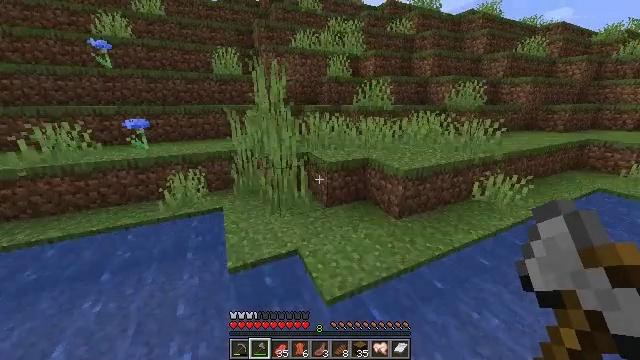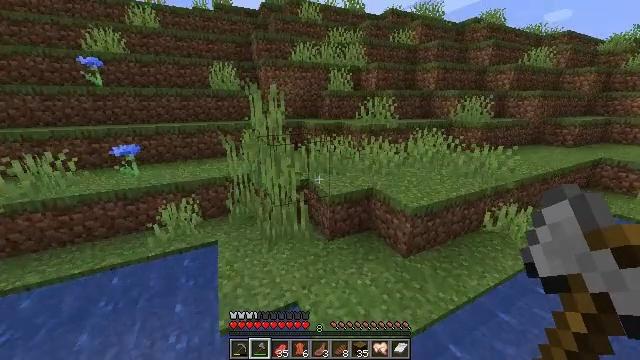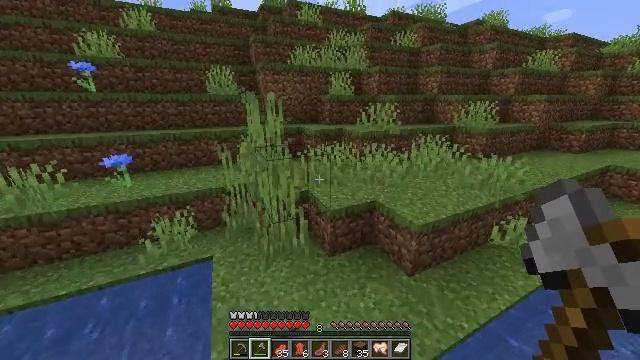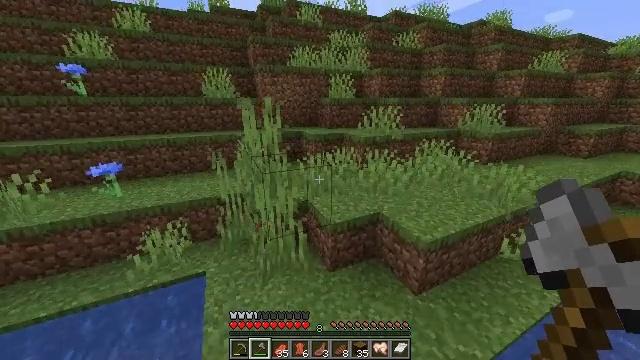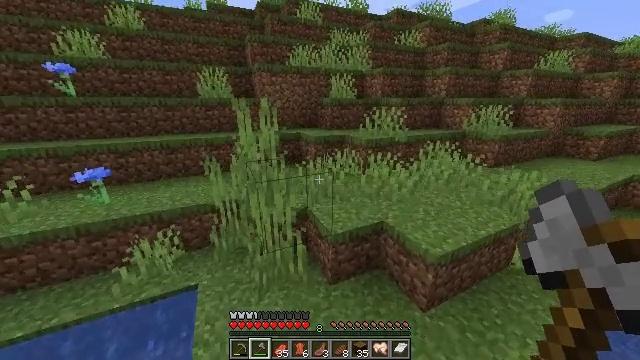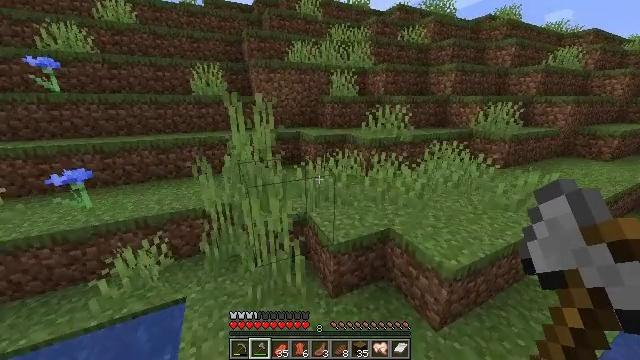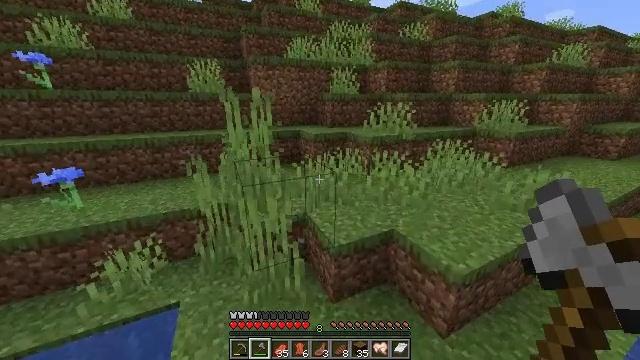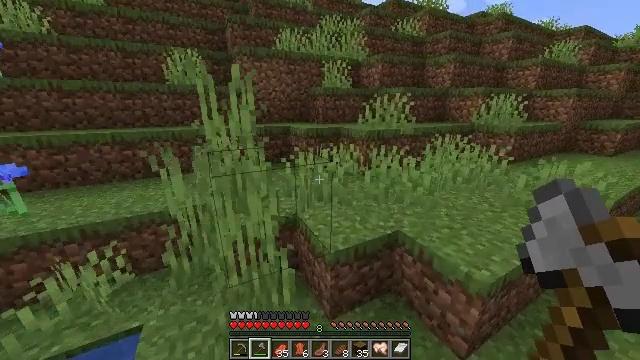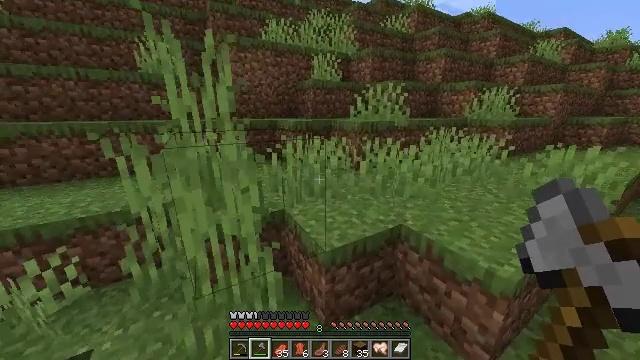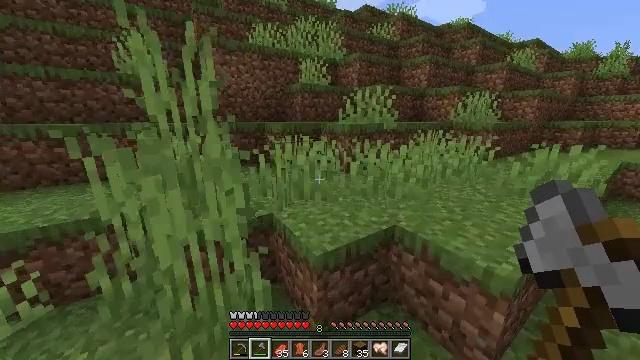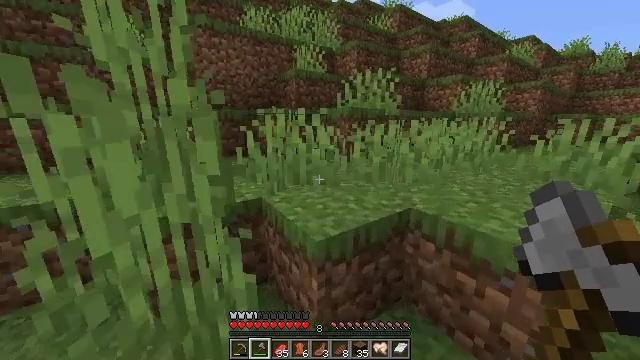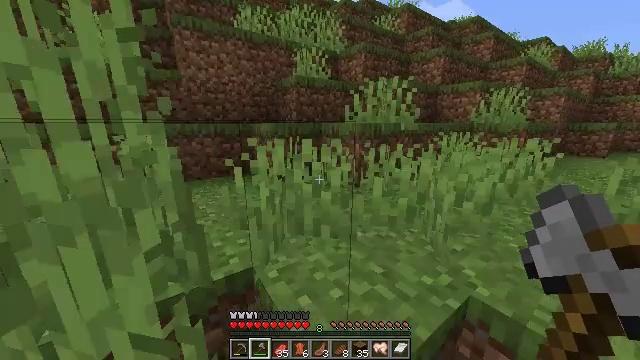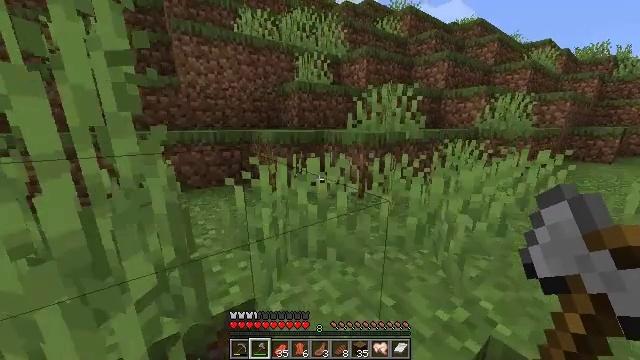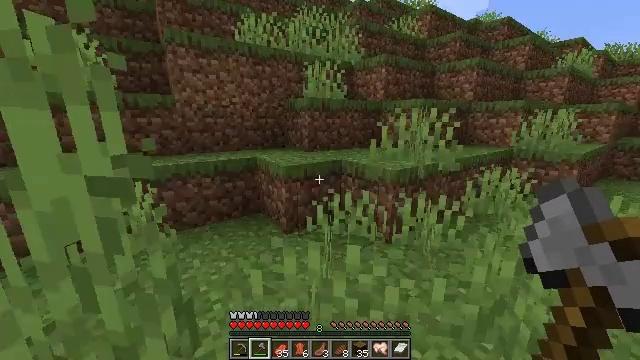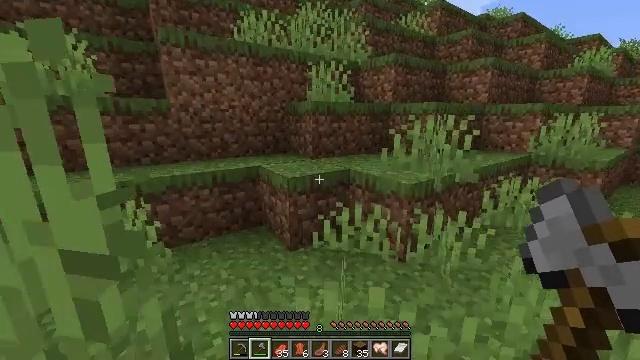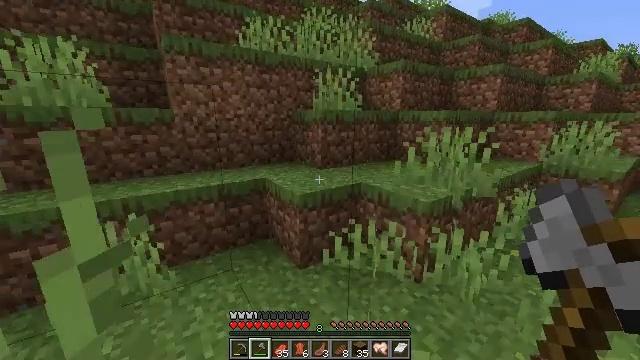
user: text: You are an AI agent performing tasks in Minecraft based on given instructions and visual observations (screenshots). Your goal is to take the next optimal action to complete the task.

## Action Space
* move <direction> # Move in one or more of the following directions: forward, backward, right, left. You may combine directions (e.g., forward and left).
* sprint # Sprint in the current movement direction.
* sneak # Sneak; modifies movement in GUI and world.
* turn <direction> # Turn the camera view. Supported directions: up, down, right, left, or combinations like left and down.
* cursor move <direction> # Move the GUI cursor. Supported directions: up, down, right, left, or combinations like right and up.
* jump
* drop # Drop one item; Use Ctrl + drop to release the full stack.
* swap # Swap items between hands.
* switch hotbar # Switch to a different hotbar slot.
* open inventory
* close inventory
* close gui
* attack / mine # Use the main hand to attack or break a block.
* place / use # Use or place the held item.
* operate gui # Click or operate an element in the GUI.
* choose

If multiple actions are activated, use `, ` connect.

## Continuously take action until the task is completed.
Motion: motion action
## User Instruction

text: Make a torch with sticks and coal.
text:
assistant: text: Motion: move forward, sprint, jump
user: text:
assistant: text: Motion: move forward, sprint, jump
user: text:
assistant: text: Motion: move forward, sprint
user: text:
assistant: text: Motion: move forward, sprint
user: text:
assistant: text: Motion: move forward, sprint
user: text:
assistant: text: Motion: move forward, sprint
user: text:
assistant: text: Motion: move forward, sprint, turn right and up
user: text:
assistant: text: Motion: move forward, sprint, turn right and up
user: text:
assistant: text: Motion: move forward, sprint, turn right and up
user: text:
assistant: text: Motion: move forward, sprint, turn right and up, jump
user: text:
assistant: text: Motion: move forward, sprint, jump
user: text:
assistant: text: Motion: move forward, sprint, jump
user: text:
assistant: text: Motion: move forward, sprint, jump
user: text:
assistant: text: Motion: move forward, sprint, jump
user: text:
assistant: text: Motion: move forward, sprint, jump
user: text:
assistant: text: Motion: move forward, sprint, jump
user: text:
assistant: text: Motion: move forward, sprint, jump
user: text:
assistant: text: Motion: move forward, sprint, jump
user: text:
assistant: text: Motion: move forward, sprint, jump
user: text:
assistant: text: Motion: move forward, sprint, turn left, jump
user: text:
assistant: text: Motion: move forward, sprint, turn left, jump
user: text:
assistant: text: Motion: move forward, sprint, turn left and up, jump
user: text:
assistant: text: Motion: move forward, sprint, turn up, jump
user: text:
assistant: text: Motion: move forward, sprint, turn right and up, jump
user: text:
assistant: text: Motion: move forward, sprint, turn right and up, jump
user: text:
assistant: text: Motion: move forward, sprint, turn right, jump
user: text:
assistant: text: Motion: move forward, sprint, turn right and down, jump
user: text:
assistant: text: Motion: move forward, sprint, turn right, jump
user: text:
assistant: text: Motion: move forward, sprint, turn right, jump
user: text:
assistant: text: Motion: move forward, sprint, turn right, jump